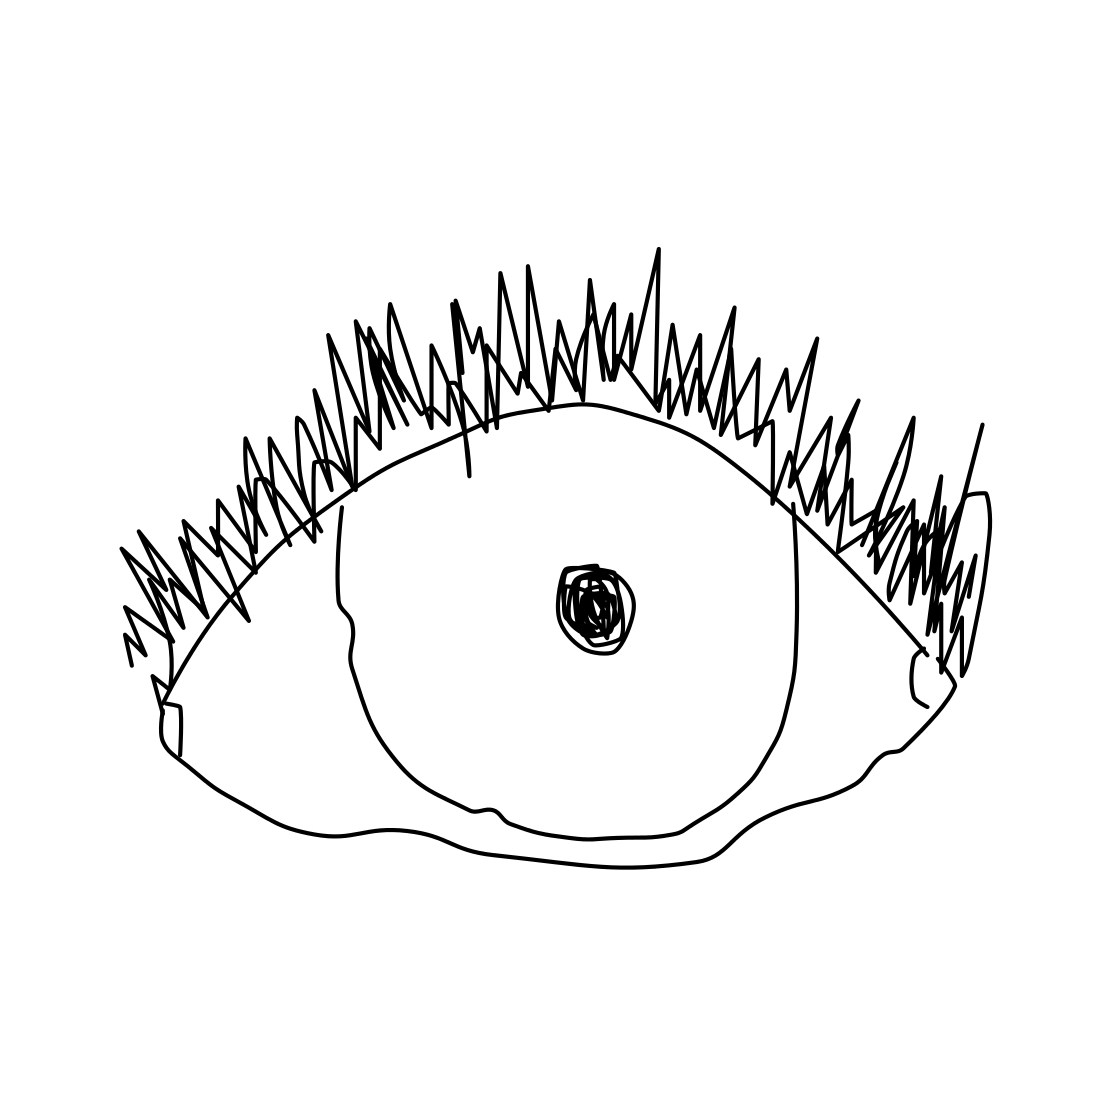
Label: eye